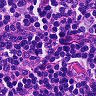
Metastatic tissue present: no